Question: Here is my last chance for this 'probably' a CSS problem.
This is the problem page.
<URL>
The site is built on wordpress. And generated posts are displayed as unordered lists.
'''
<ul class="lcp_catlist">
<li>
<li>
<li>
...
</ul>
'''
All the '<li>''s are floated to the left. But as you will see there's one strange gap on the left row. That is my problem. How can I fix that? I'm going crazy with this.
Gap:

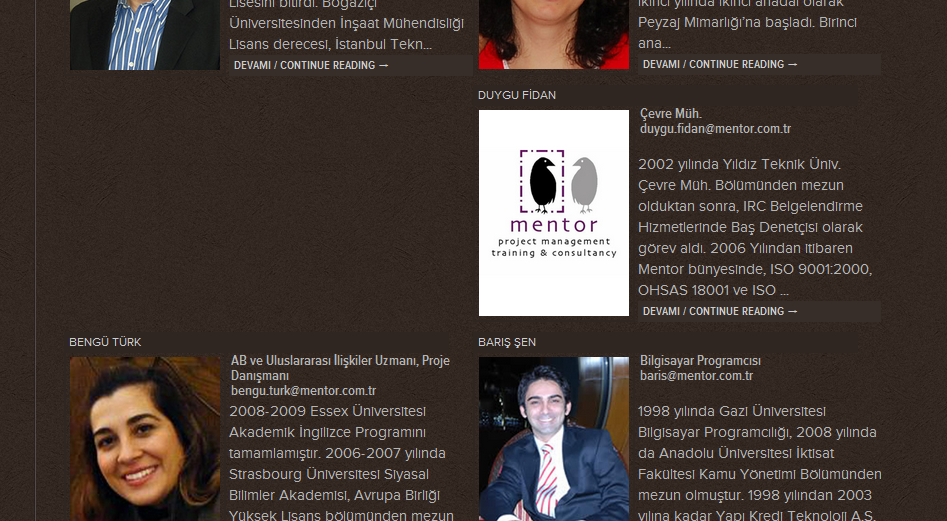
Answer: You can specify an explicit height for the li elements
'''
ul.lcp_catlist li {
...
height: 240px;
}
'''